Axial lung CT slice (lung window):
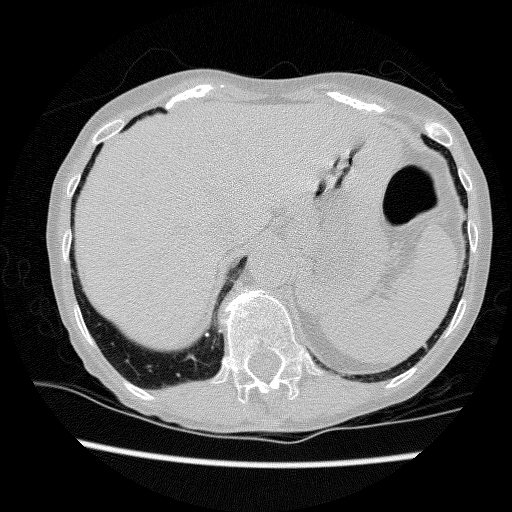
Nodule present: no